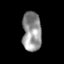
Tissue: skin
Cell type: Epithelial cells
Senescence score: 0.2584
Nuclear area (px): 738
Mean DAPI intensity: 146.747